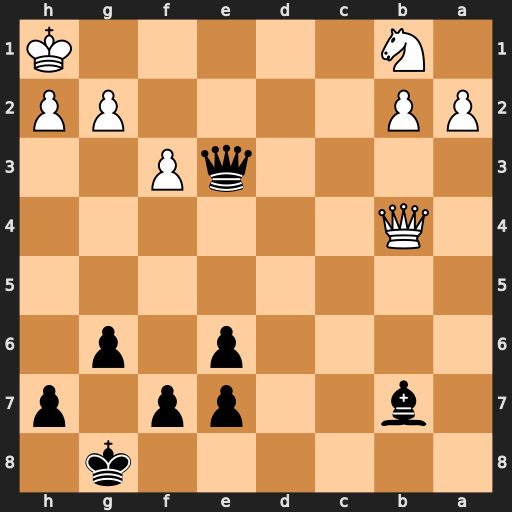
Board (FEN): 6k1/1b2pp1p/4p1p1/8/1Q6/4qP2/PP4PP/1N5K
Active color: b
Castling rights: -
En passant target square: -
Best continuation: Qc1+ Qe1 Qxe1#